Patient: sex F, age 35
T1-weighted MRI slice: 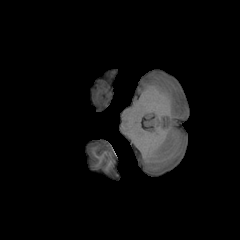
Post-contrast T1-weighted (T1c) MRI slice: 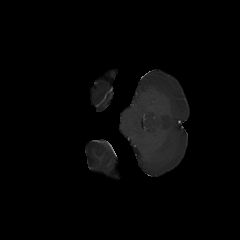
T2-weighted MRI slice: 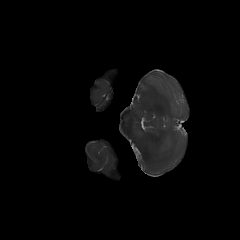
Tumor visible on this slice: no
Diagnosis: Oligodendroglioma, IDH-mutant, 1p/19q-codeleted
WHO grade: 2